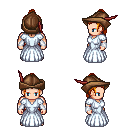
a pixel art fantasy rpg character, male body template, human, light skin, underdress, red pants, light blonde long topknot hairstyle, leather cap, white cloth bracers, maroon shoes, four views (front, back, left, right), 2x2 character sprite sheet, small pixel art, hard edges, no anti-aliasing